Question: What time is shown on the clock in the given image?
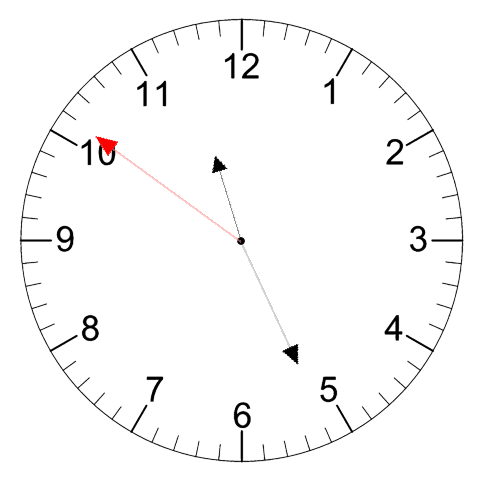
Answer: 11:25:51